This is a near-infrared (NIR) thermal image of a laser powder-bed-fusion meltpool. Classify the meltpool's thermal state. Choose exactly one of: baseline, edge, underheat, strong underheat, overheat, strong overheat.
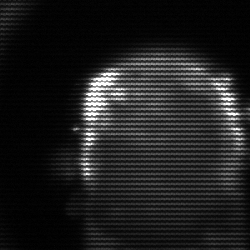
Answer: baseline